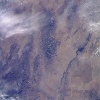
Label: land